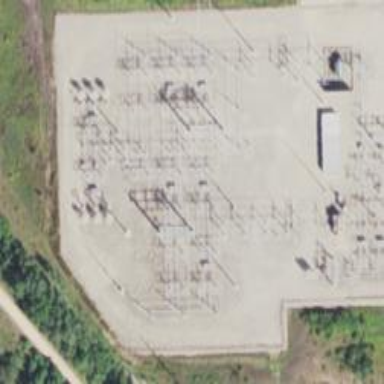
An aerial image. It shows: Switch used for power control.